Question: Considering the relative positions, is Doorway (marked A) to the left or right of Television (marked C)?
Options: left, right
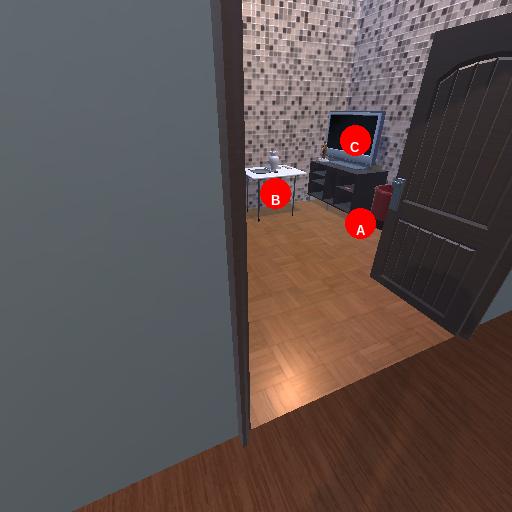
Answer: left